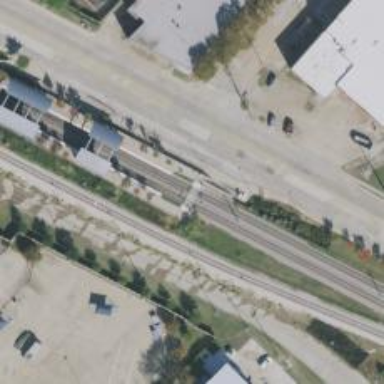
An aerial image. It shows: Railway crossing.